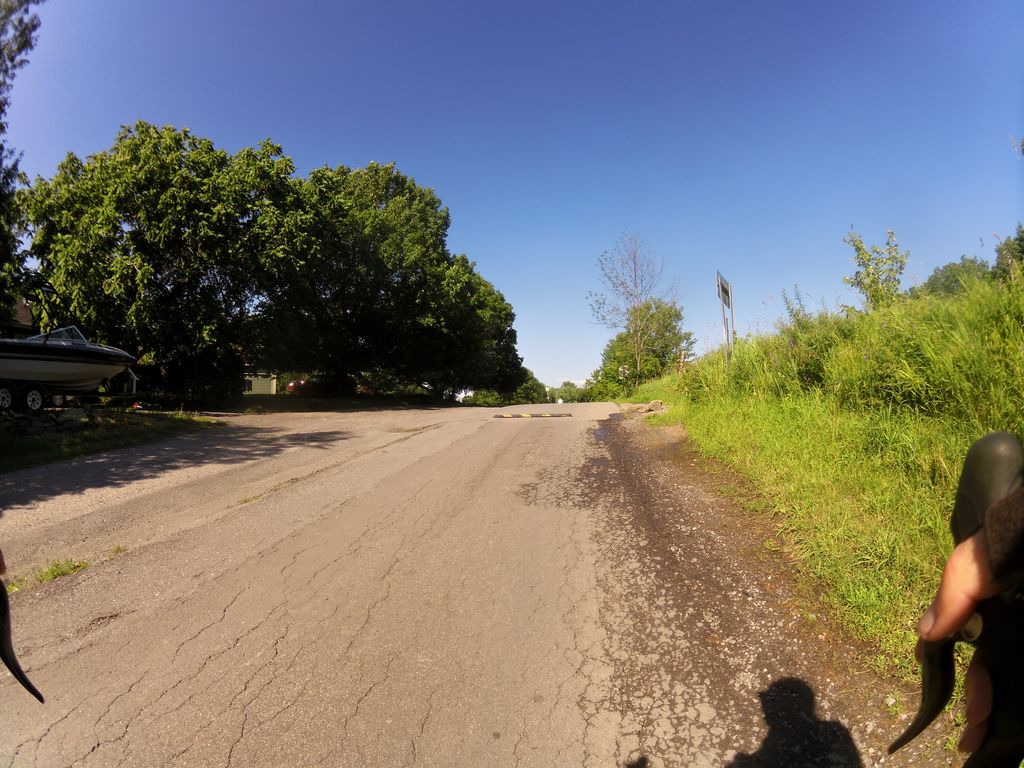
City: ottawa-gatineau